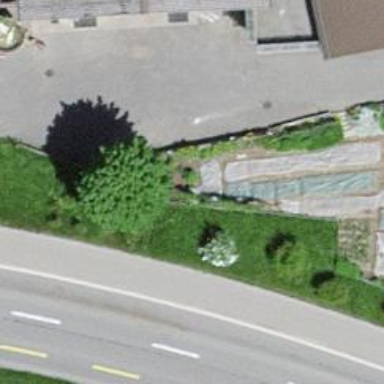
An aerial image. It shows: Watering place.